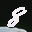
Label: 8